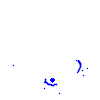
Particle: kaon